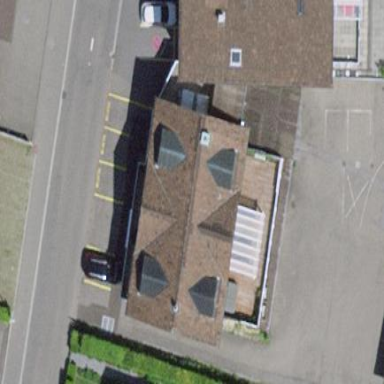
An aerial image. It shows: View of roof of building.